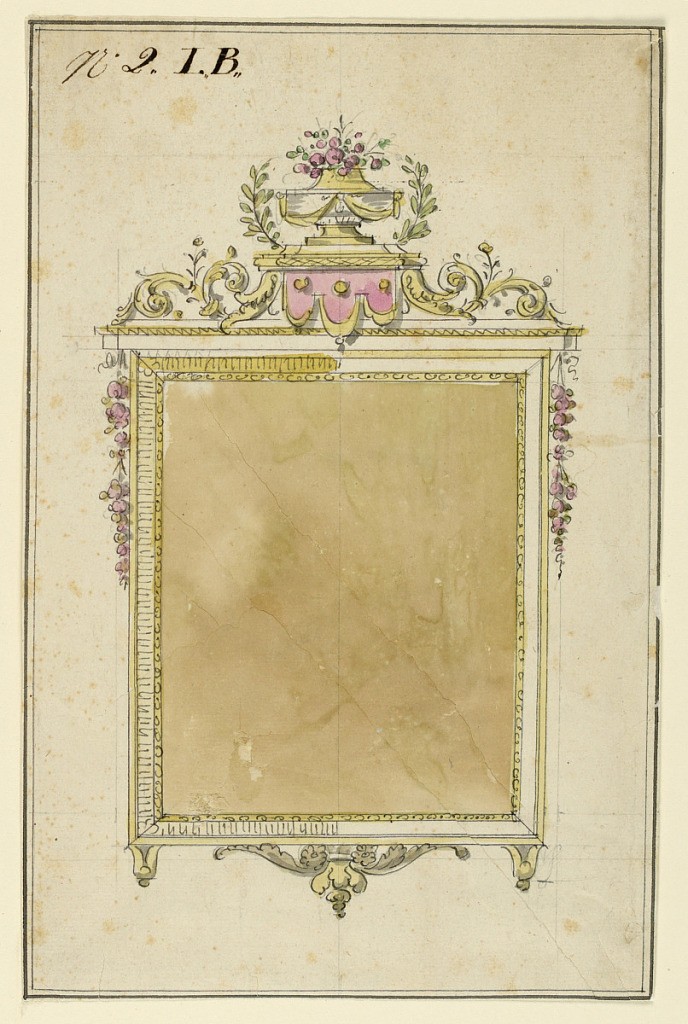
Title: Design for a Mirror Frame
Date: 1775
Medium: Pen and ink, brush and watercolor, graphite on paper
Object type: Drawing
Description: Square mirror frame with creating composed of an urn with flowers on a platform from which hangs a lambrequin, flanked by arabesques. Flower swags at sides, outside dentilled frame.